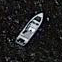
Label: civil